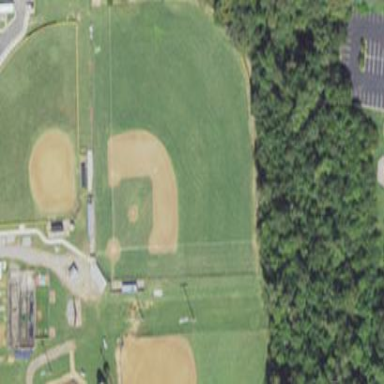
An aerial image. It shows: Baseball pitch for leisure land.